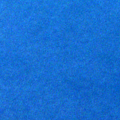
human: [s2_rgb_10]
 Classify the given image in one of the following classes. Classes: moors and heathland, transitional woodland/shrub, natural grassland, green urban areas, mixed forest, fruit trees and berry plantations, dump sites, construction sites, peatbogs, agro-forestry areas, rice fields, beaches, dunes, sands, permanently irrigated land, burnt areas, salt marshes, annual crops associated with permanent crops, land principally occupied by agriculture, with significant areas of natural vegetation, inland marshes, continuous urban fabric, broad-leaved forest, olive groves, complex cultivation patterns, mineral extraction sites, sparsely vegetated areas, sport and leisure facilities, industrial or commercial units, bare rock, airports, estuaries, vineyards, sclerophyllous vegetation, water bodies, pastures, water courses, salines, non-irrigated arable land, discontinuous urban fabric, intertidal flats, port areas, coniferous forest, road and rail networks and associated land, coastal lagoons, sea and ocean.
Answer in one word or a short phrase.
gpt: sea and ocean